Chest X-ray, AP view. Patient: 40 years old, sex F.
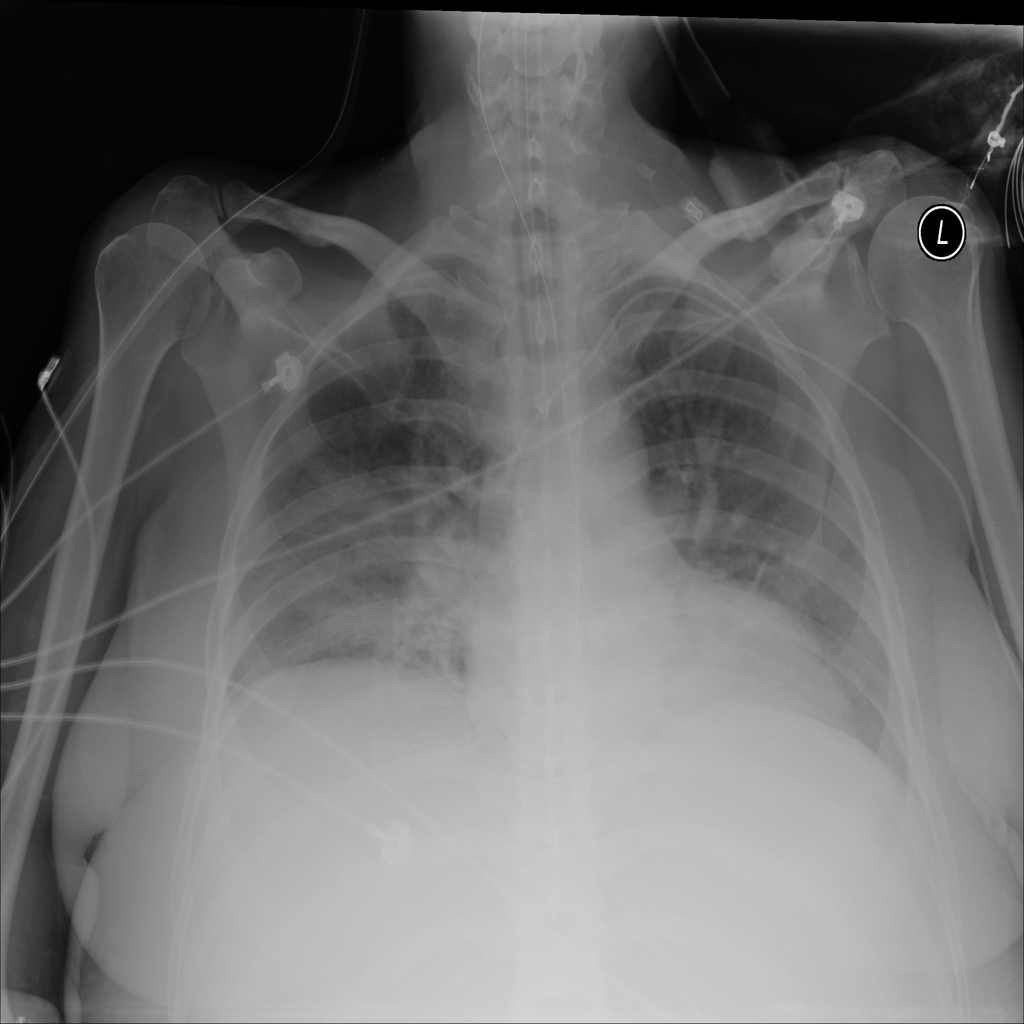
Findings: Atelectasis